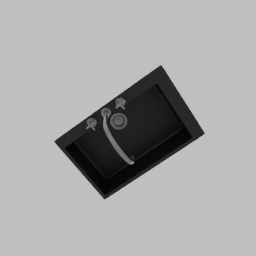
Label: appliances